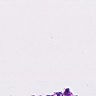
Metastatic tissue present: no